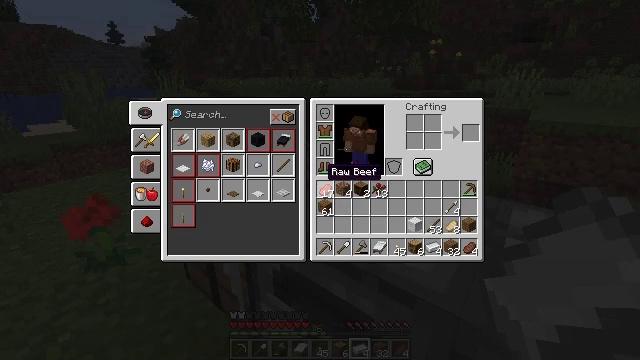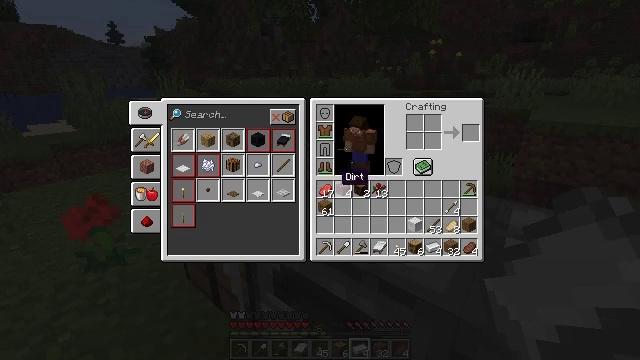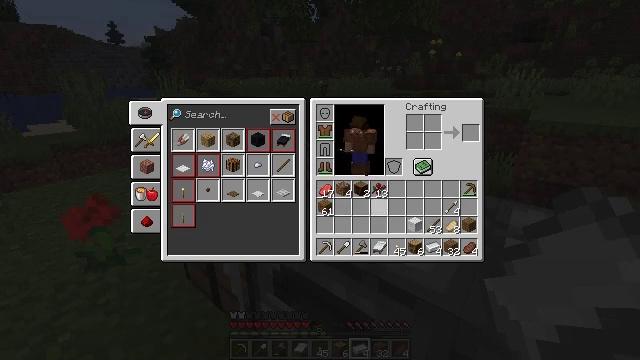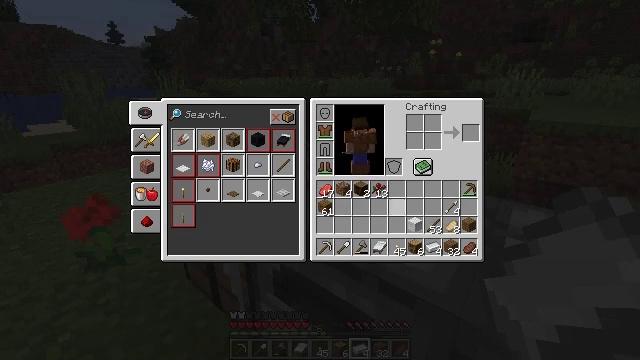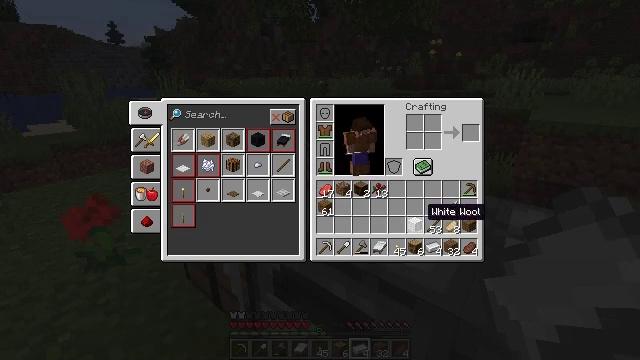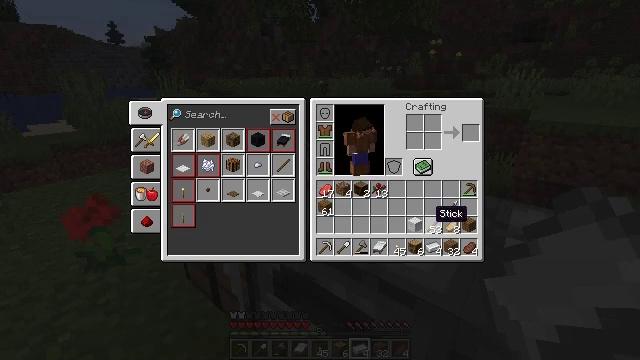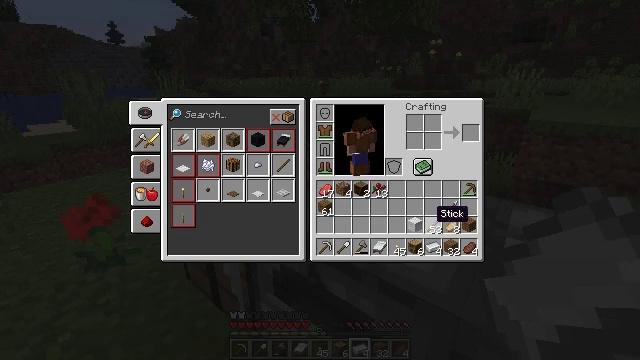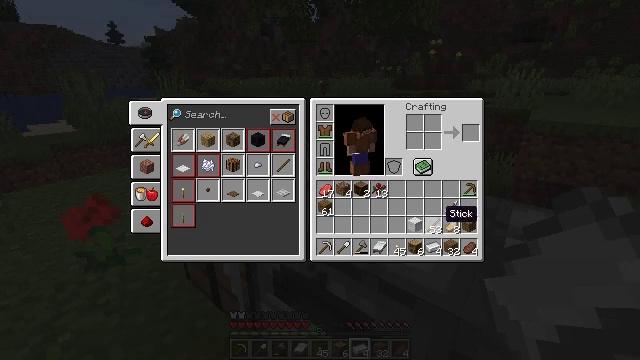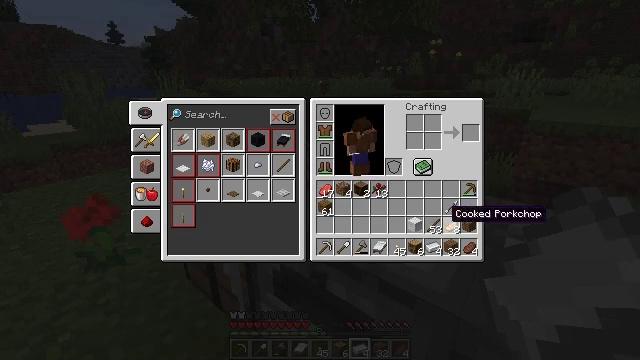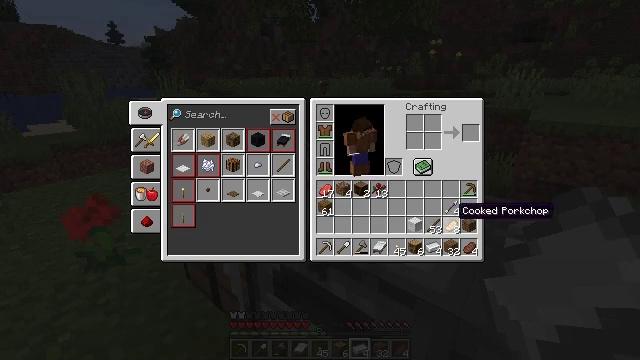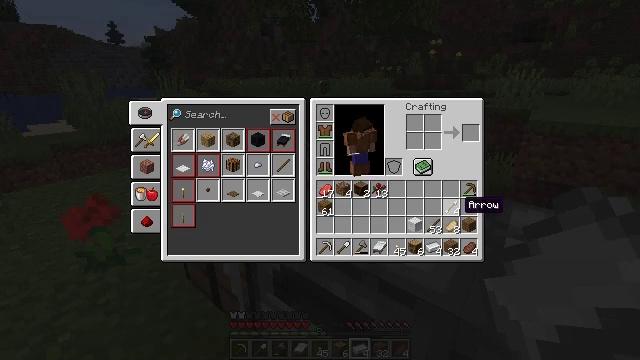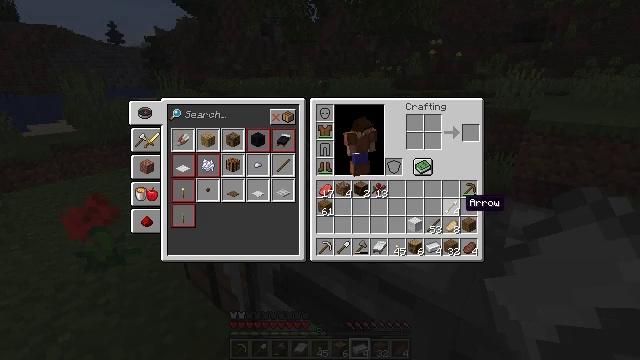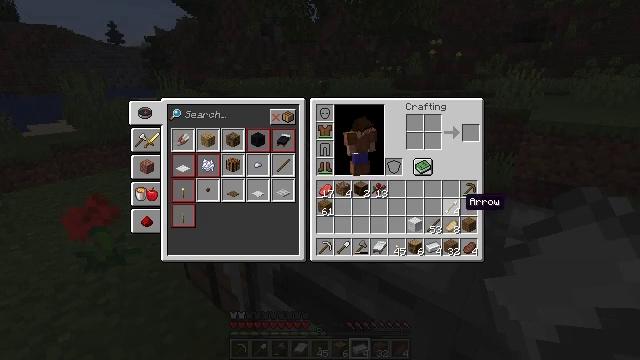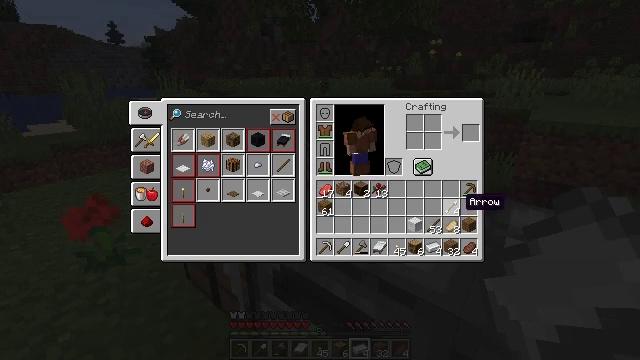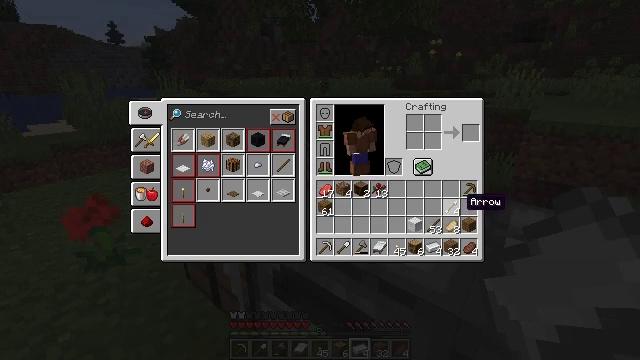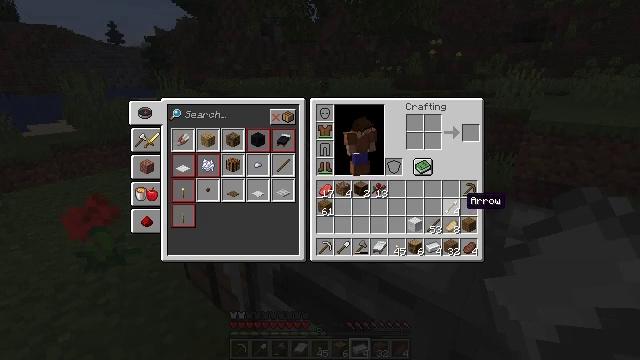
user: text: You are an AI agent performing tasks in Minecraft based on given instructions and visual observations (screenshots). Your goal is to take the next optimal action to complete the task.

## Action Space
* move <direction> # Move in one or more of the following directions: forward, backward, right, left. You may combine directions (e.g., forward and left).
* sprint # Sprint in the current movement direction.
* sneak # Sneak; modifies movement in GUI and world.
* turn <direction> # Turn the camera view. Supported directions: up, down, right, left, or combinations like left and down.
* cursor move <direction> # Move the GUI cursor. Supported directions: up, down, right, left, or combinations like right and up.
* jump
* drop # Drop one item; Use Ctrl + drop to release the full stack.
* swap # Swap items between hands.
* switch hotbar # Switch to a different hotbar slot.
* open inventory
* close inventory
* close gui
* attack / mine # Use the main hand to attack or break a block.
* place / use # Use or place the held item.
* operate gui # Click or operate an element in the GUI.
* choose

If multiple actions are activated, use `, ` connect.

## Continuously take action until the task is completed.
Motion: motion action
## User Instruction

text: Use a crafting table to forge an iron sword.
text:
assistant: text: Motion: cursor move right
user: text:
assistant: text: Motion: cursor move right and down
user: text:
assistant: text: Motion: cursor move right and down
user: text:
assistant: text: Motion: cursor move right and down
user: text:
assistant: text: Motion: cursor move right
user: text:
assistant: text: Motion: no_op
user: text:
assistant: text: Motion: cursor move right
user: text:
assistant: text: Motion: no_op
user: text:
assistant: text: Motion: no_op
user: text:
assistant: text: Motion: no_op
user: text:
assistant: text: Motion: no_op
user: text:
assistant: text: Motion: no_op
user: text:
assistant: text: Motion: no_op
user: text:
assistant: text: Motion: no_op
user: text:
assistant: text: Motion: no_op
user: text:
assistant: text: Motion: no_op
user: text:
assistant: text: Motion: no_op
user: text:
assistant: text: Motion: no_op
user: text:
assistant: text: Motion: no_op
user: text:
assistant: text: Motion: turn up
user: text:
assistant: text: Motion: turn left and up
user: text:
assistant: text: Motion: turn left and up
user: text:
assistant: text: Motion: no_op
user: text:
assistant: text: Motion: no_op
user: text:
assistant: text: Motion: no_op
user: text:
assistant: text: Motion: no_op
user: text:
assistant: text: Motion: no_op
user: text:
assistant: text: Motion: no_op
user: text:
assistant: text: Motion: no_op
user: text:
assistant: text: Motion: no_op